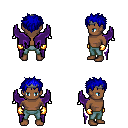
a pixel art fantasy rpg character, male body template, human, dark skin, purple wings, teal pants, blue bedhead hairstyle, iron tiara, gold gloves, four views (front, back, left, right), 2x2 character sprite sheet, small pixel art, hard edges, no anti-aliasing